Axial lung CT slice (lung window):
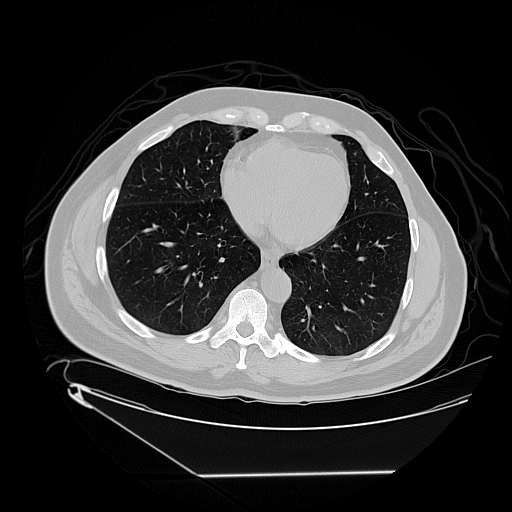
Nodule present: no